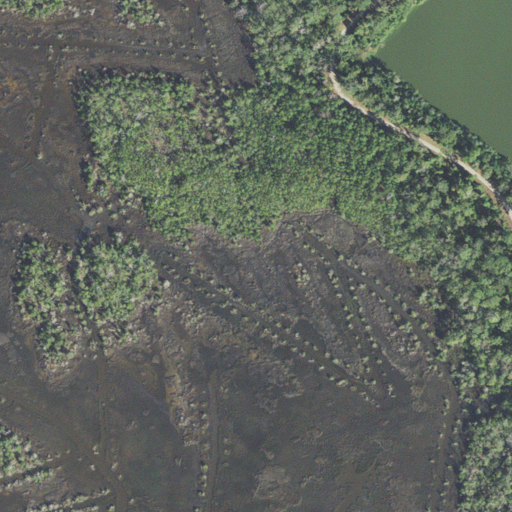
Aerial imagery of cape in North Carolina named Holland Point containing herbaceous wetlands, woody wetlands, evergreen forest, open water, open development, low intensity development, and medium intensity development